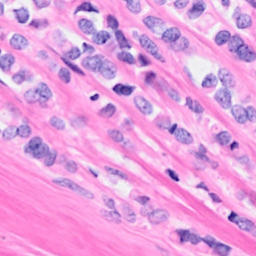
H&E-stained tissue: Breast